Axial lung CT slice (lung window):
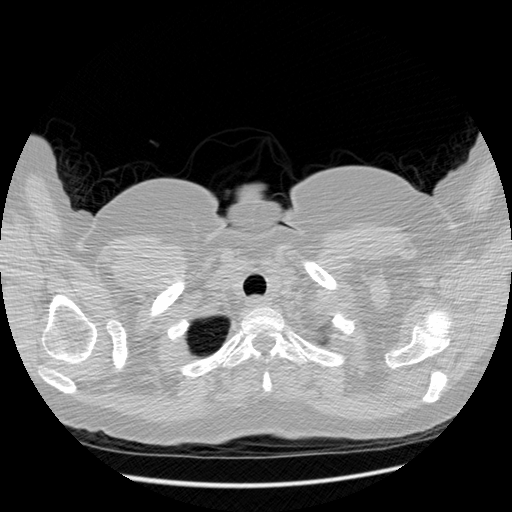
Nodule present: no